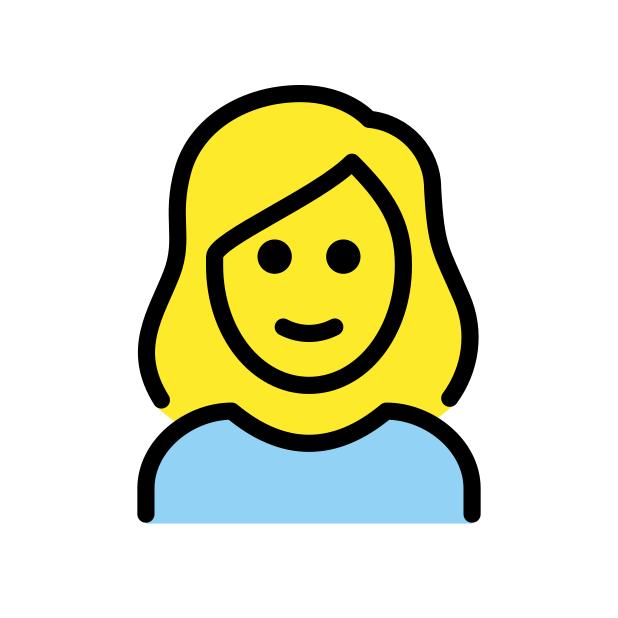
woman: blond hair